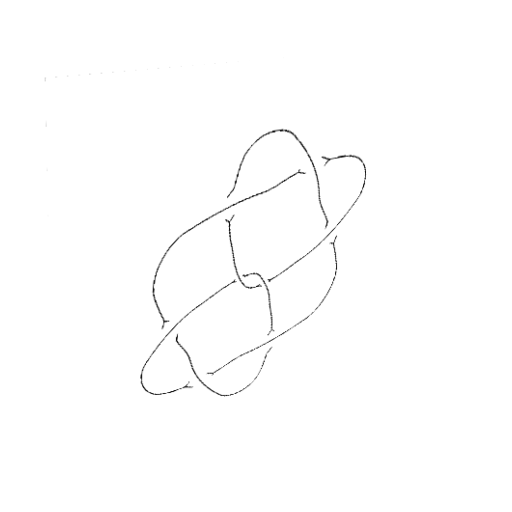
Crossing number: 8